Question: I'm learning from Album tutorial for ZF 2.3.1.
In 'add.phtml' I have the following code:
'''
$form->setAttribute('action', $this->url('album', array('action' => 'add')));
$form->prepare();
echo $this->form()->openTag($form);
echo $this->formHidden($form->get('id'));
echo $this->formRow($form->get('title'));
echo $this->formRow($form->get('artist'));
echo $this->formSubmit($form->get('submit'));
echo $this->form()->closeTag();
'''
The HTML output for this is:
'''
<form action="&#x2F;album&#x2F;add" method="POST" name="album" id="album"><input type="hidden" name="id" value=""><label><span>Title</span><input type="text" name="title" value=""></label><label><span>Artist</span><input type="text" name="artist" value=""></label><input type="submit" name="submit" id="submitbutton" value="Add"></form>
'''
However accoring to tutorial form should look like this:
Questions:
1. Why ZF2 doesn't generate any new lines tags as for example <p> or <div> between each line? In my browser all inputs are in the same line (maybe it's some styles issue not mentioned in tutorial) however I expected some extra tags will be generated
2. Why in action /album/add is changed into &#x2F;album&#x2F;add - are there any security reasons for that? Action for form is set $form->setAttribute('action', $this->url('album', array('action' => 'add'))); but when I use the same method to generate link url <a href="<?php echo $this->url('album', array('action' => 'add')); ?>">test</a> it creates /album/add url as I expect
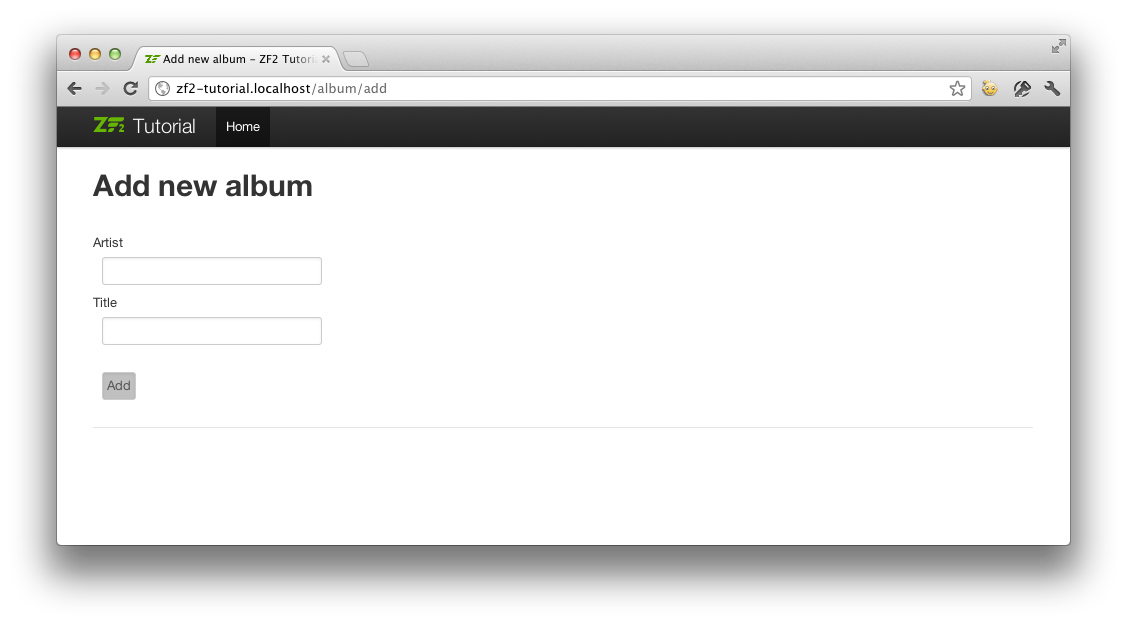
Answer: > Why ZF2 doesn't generate any new lines tags as for example '<p>' or '<div>' between each line?
One of the biggest criticisms of ZF1's forms system was that by programmatically generating form markup (using decorators) it made it difficult for users to customise the output. Consequently the helpers in ZF2 use minimal markup out of the box, allowing users to wrap the inputs with their own markup in views:
'''
<?=$this->form()->openTag($form)?>
<?=$this->formHidden($form->get('id'))?>
<div class="form-row">
<?=$this->formRow($form->get('title'))?>
</div>
<div class="form-row">
<?=$this->formRow($form->get('artist'))?>
</div>
[etc.]
'''
It is still possible to have this done automatically by extending the 'formRow' helper.
> Why in action '/album/add' is changed into '&#x2F;album&#x2F;add'
I'd never noticed this before. I'd guess the form class is set to automatically escape HTML attribute values (a good thing in general). It still seems to work just fine so I wouldn't worry about this too much. Perhaps open an issue for it on Github if you think the behaviour should be changed.